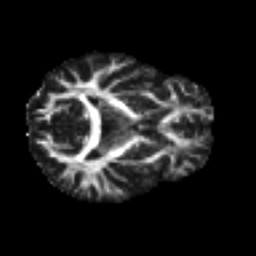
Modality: FA
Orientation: axial
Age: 44
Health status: ill
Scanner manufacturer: philips
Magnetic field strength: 3 T
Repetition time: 9 s
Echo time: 0.127 s